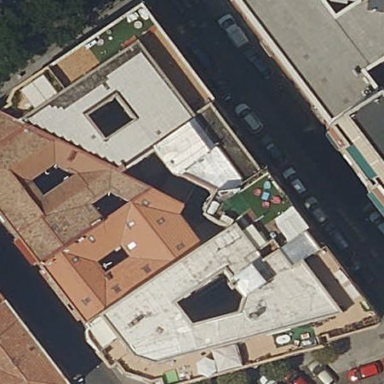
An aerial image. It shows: Apartment building with flat roof.